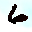
Label: 6